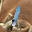
Label: 1